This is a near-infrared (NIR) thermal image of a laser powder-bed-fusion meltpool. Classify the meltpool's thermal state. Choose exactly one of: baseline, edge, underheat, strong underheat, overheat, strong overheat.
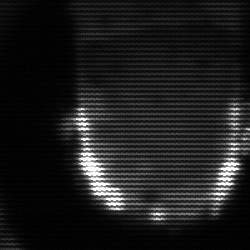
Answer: baseline